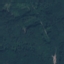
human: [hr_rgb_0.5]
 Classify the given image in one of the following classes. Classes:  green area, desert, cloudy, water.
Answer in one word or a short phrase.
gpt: green area